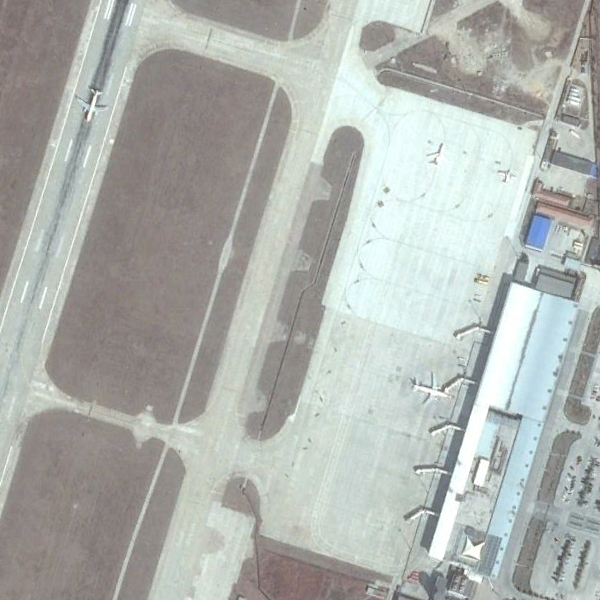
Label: Airport